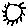
Label: sun